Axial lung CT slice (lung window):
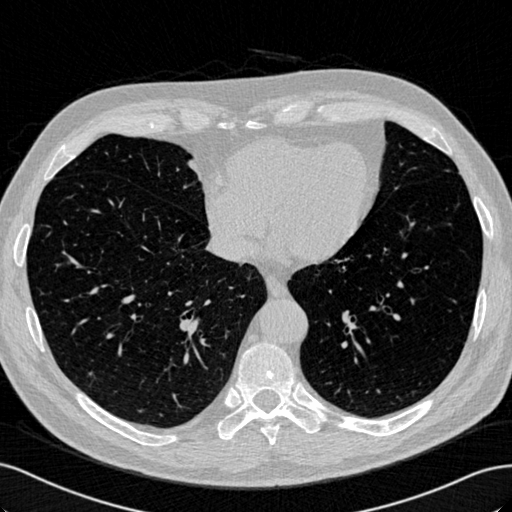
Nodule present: no